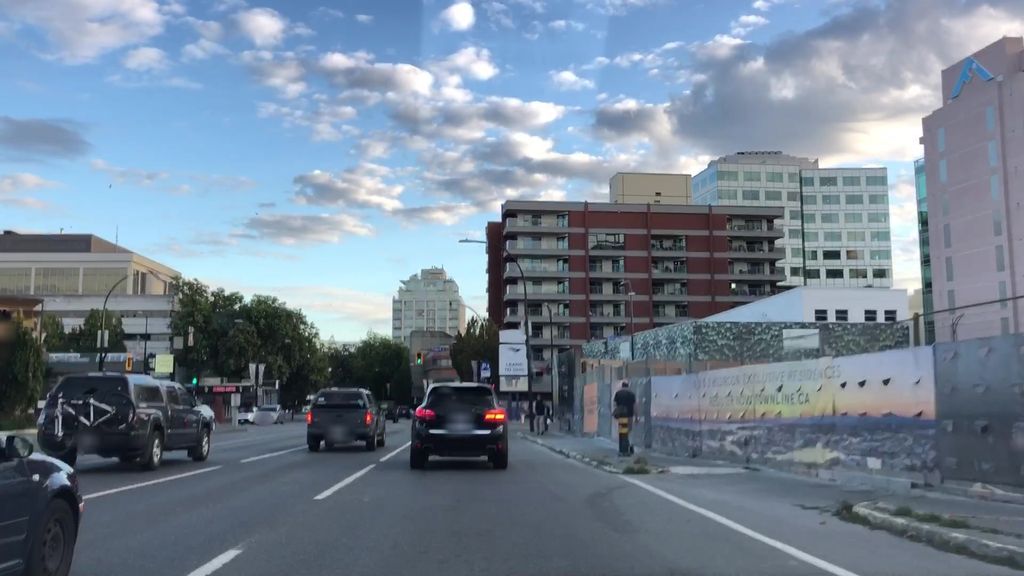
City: victoria